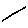
Label: line